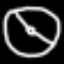
Label: clock